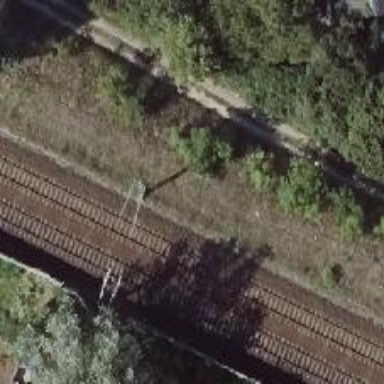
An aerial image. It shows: Railway milestone with catenary mast.